Question: Consider the following function:
'''
public function foo(bar1:int, bar2:uint, bar3:String, bar4:Boolean):void{}
'''
What I want is to have the different types of data represented by custom named types which are essentially representing the original data types. In other words, I would like to proxy the data types and have a valid function as following:
'''
public function foo(bar1:PAR_Bar1, bar2:PAR_Bar2, bar3:PAR_Bar3, bar4:PAR_Bar4):void{}
'''
so PAR_Bar1 would proxy the 'int' data type, PAR_Bar2 would proxy the 'uint' data type, so on and so forth.
The reason I need this is because I'm using a debugger with a GUI that can run methods and allows changing function parameter values in real-time, the issue is that the debugger can't tell me what parameter I'm changing, it only displays the data type of a parameter. So if I need to change 10 different parameters all of type int, the debuggers display all of them as int and not by their names.
I think that if I use proxy types I can easily differentiate between parameters.
So, my question:
EDIT: I'm using the <URL> and this is the window of a method called in real-time:

As you can see, I don't get the parameters' names but their type (int).
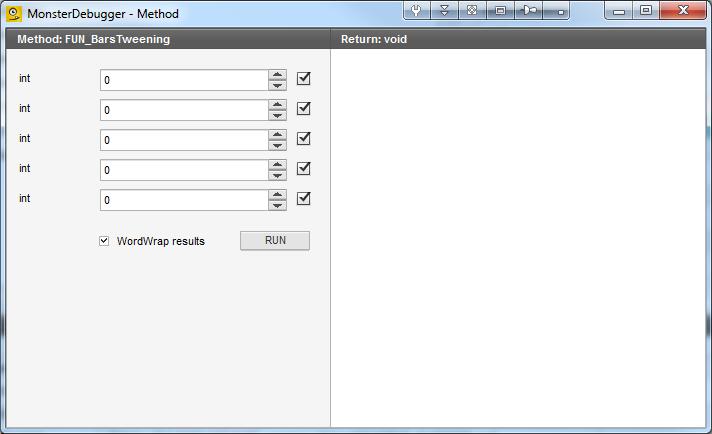
Answer: It seems that there are no ways of aliasing types.